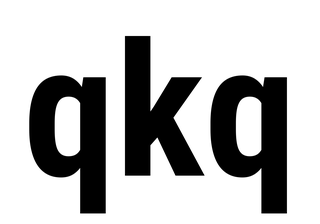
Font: Roboto_Condensed_Bold